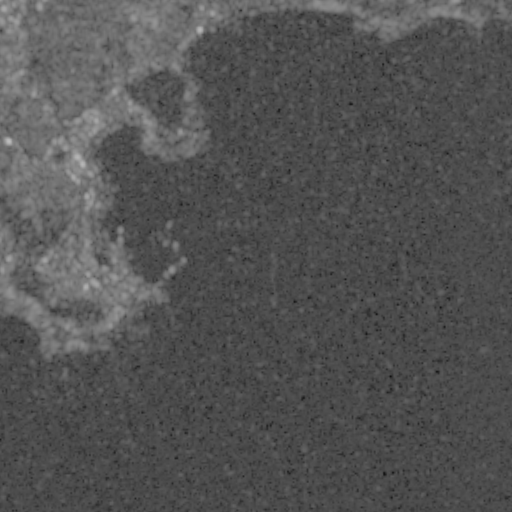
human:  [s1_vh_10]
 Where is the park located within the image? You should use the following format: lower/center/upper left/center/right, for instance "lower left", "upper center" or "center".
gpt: The park is located in the upper left of the image.
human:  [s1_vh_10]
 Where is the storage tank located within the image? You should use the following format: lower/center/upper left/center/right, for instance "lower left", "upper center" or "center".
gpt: The storage tank is located in the upper left of the image.
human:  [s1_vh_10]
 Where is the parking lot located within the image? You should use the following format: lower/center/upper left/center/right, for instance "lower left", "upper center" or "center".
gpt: There is no parking lot in the image.

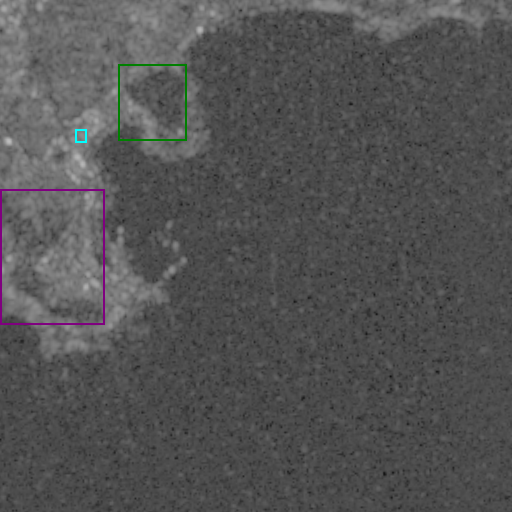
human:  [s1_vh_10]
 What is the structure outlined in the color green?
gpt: The structure outlined in green is a crop field.
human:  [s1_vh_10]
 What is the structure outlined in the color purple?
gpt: The structure outlined in purple is a park.
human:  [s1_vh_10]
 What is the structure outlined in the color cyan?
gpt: The structure outlined in cyan is a parking lot.
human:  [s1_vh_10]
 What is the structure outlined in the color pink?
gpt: There is no pink outline.